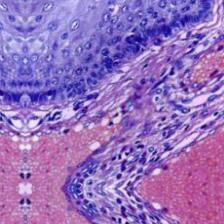
Diagnosis: Normal